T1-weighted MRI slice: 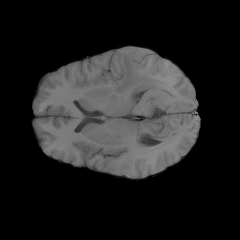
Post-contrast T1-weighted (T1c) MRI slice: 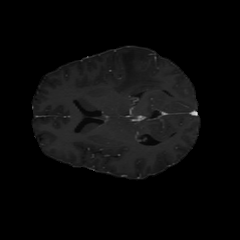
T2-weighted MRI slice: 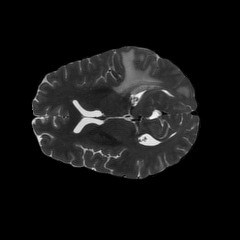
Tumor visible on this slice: yes